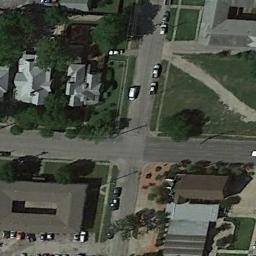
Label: intersection